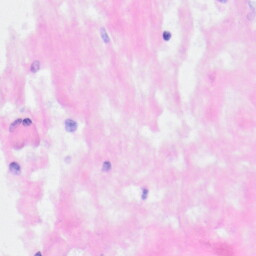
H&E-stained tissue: Kidney